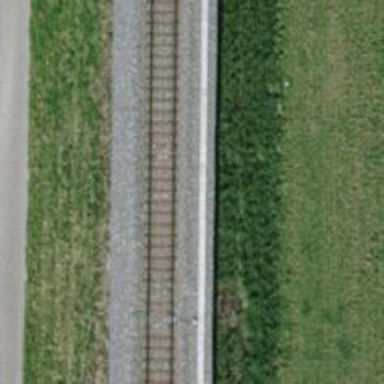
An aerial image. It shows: Railway bridge with electrified tracks and single contact line.